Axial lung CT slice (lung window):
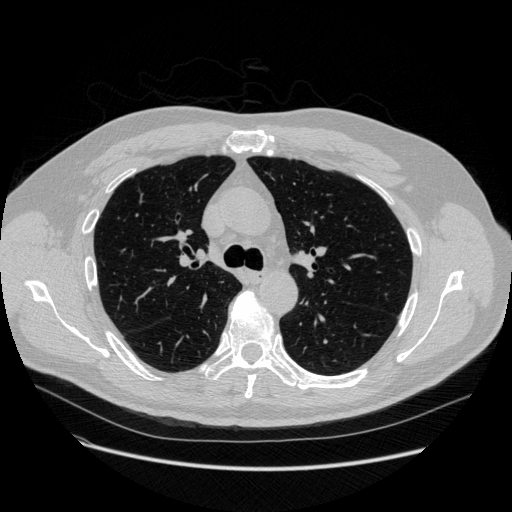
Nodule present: no